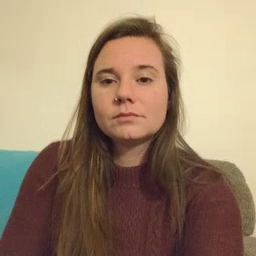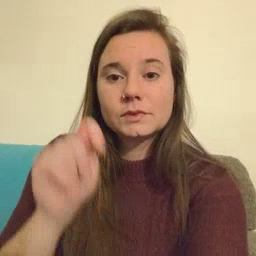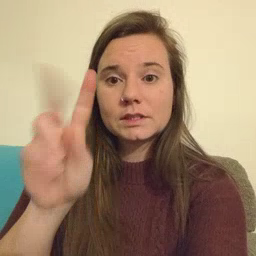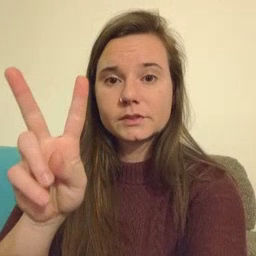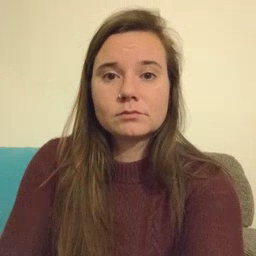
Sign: TV